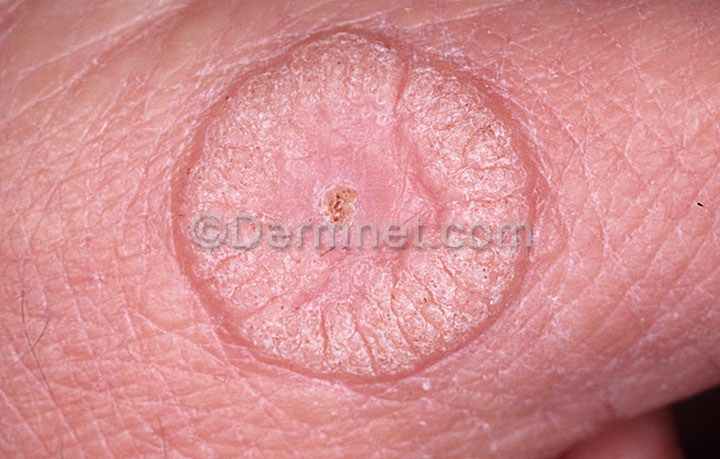
Disease: Warts Molluscum and other Viral Infections